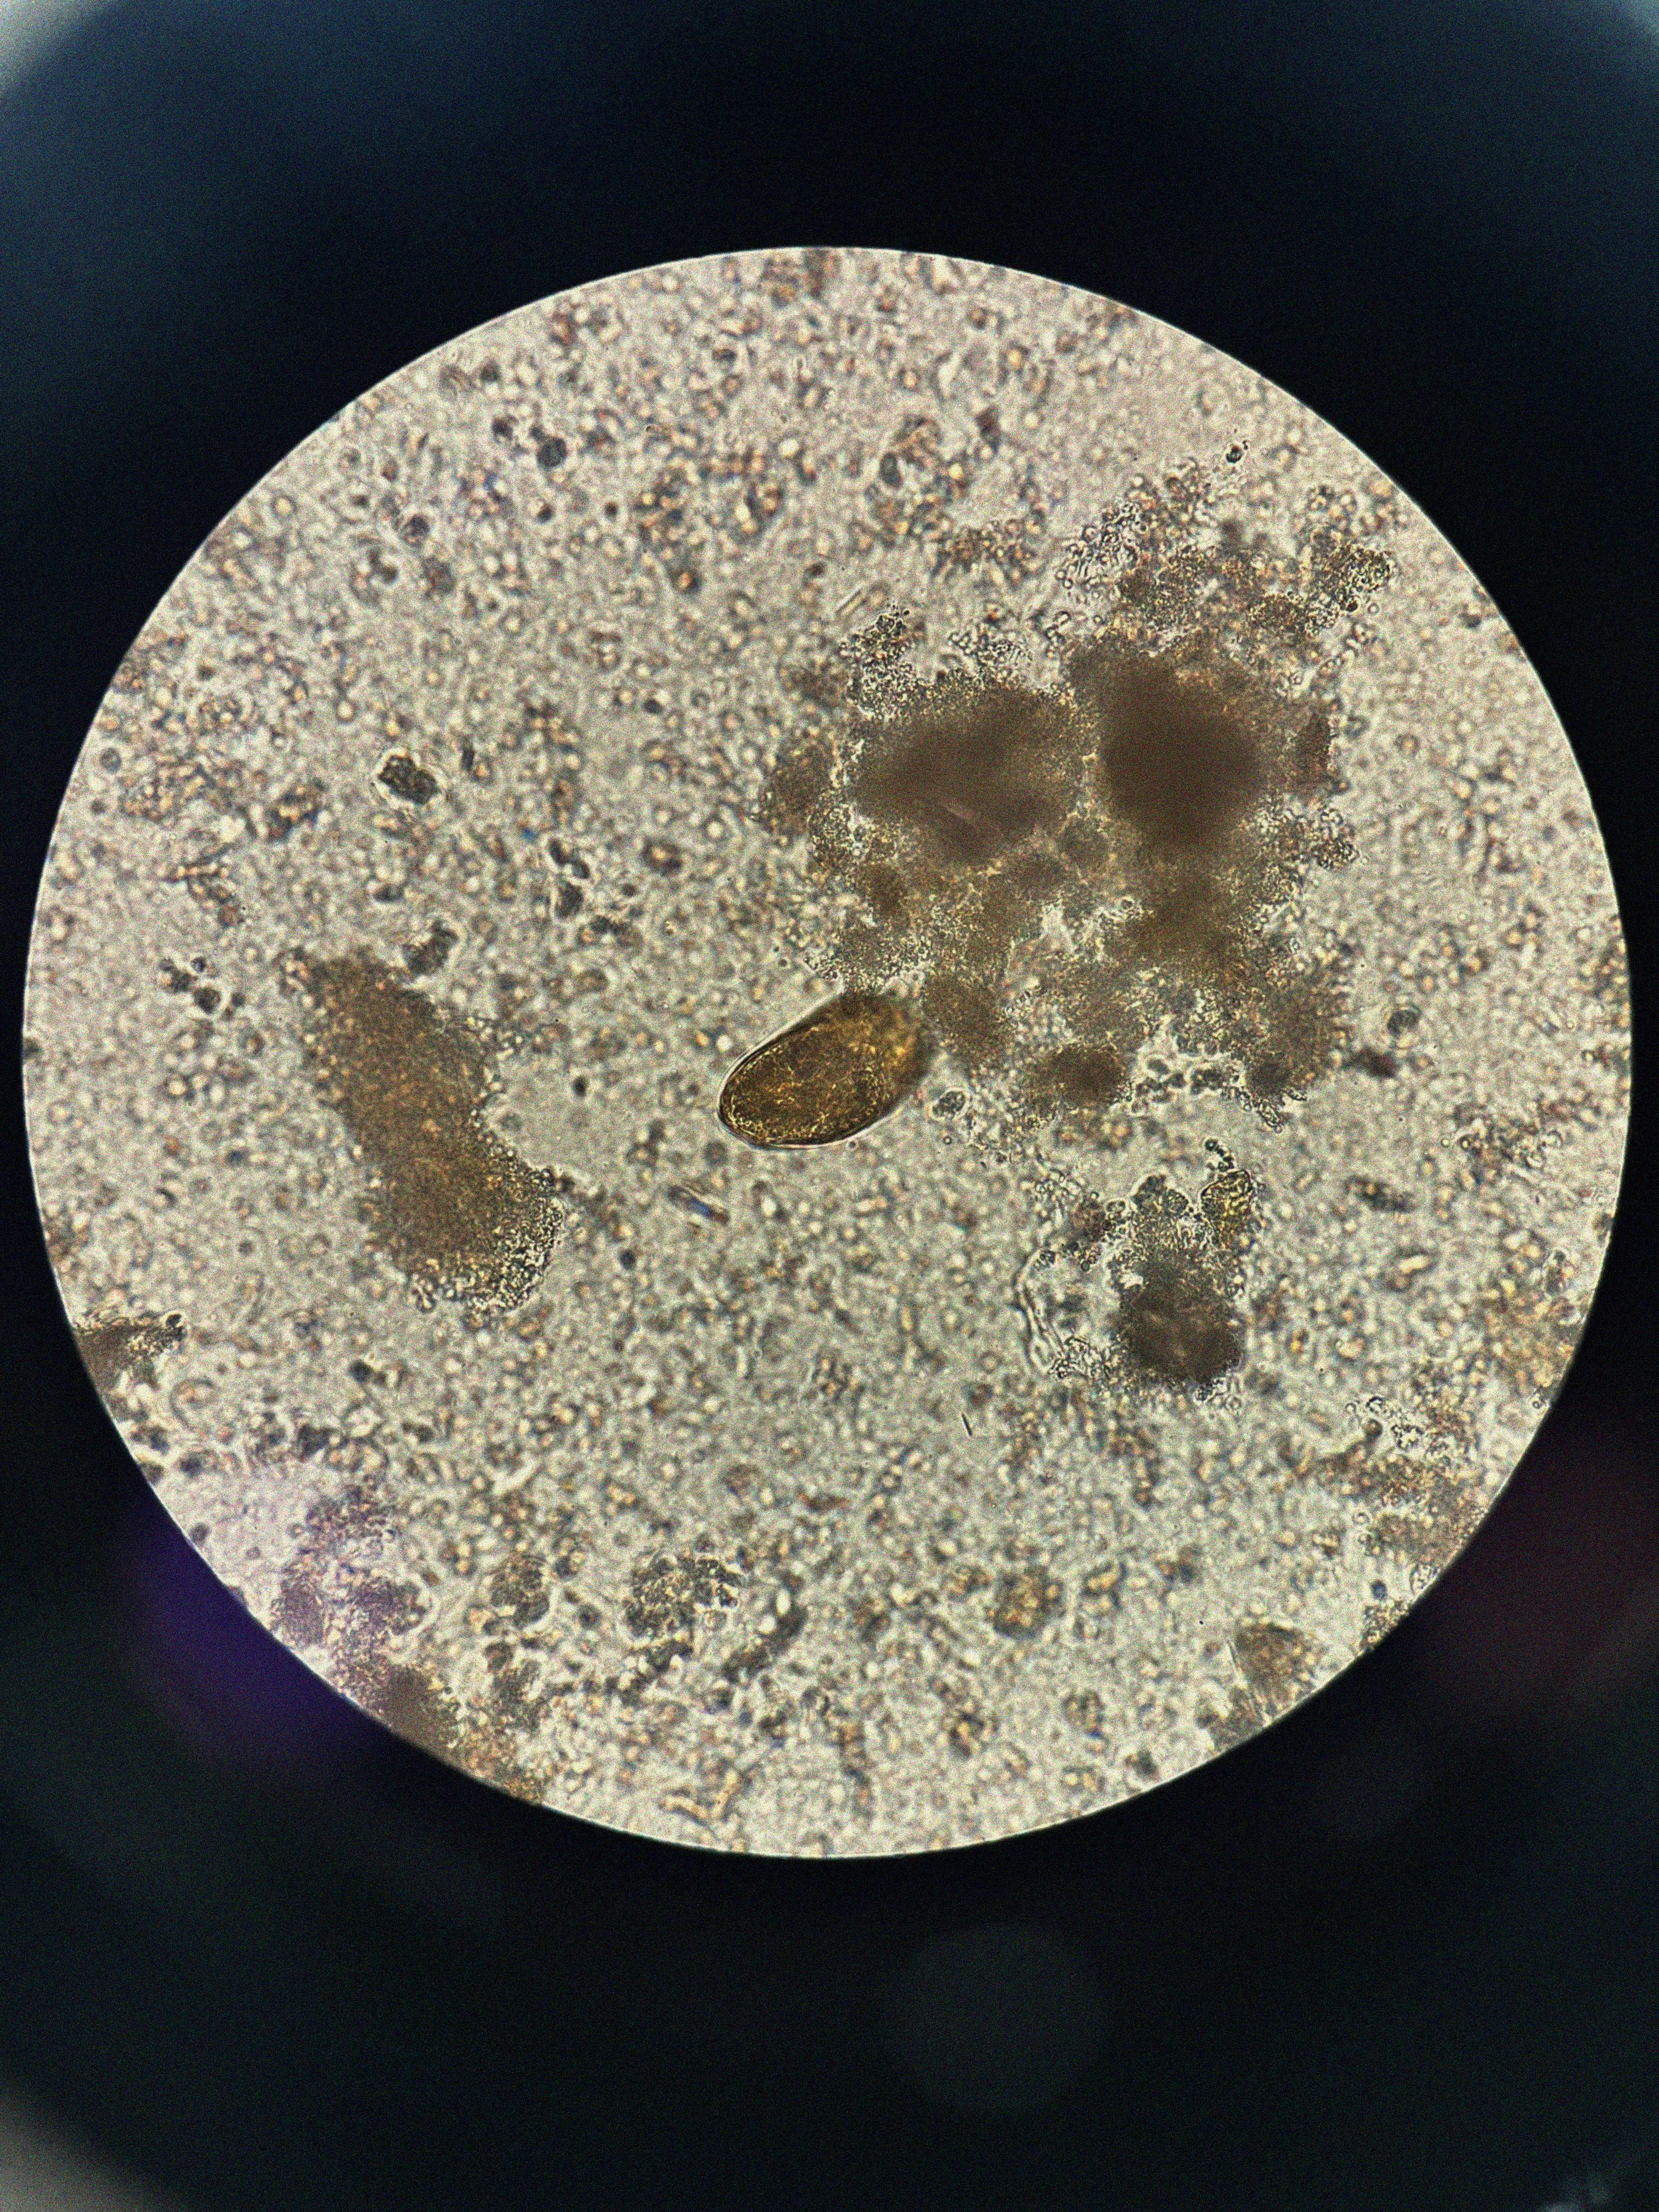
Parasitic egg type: Paragonimus spp